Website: home-depot
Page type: payment
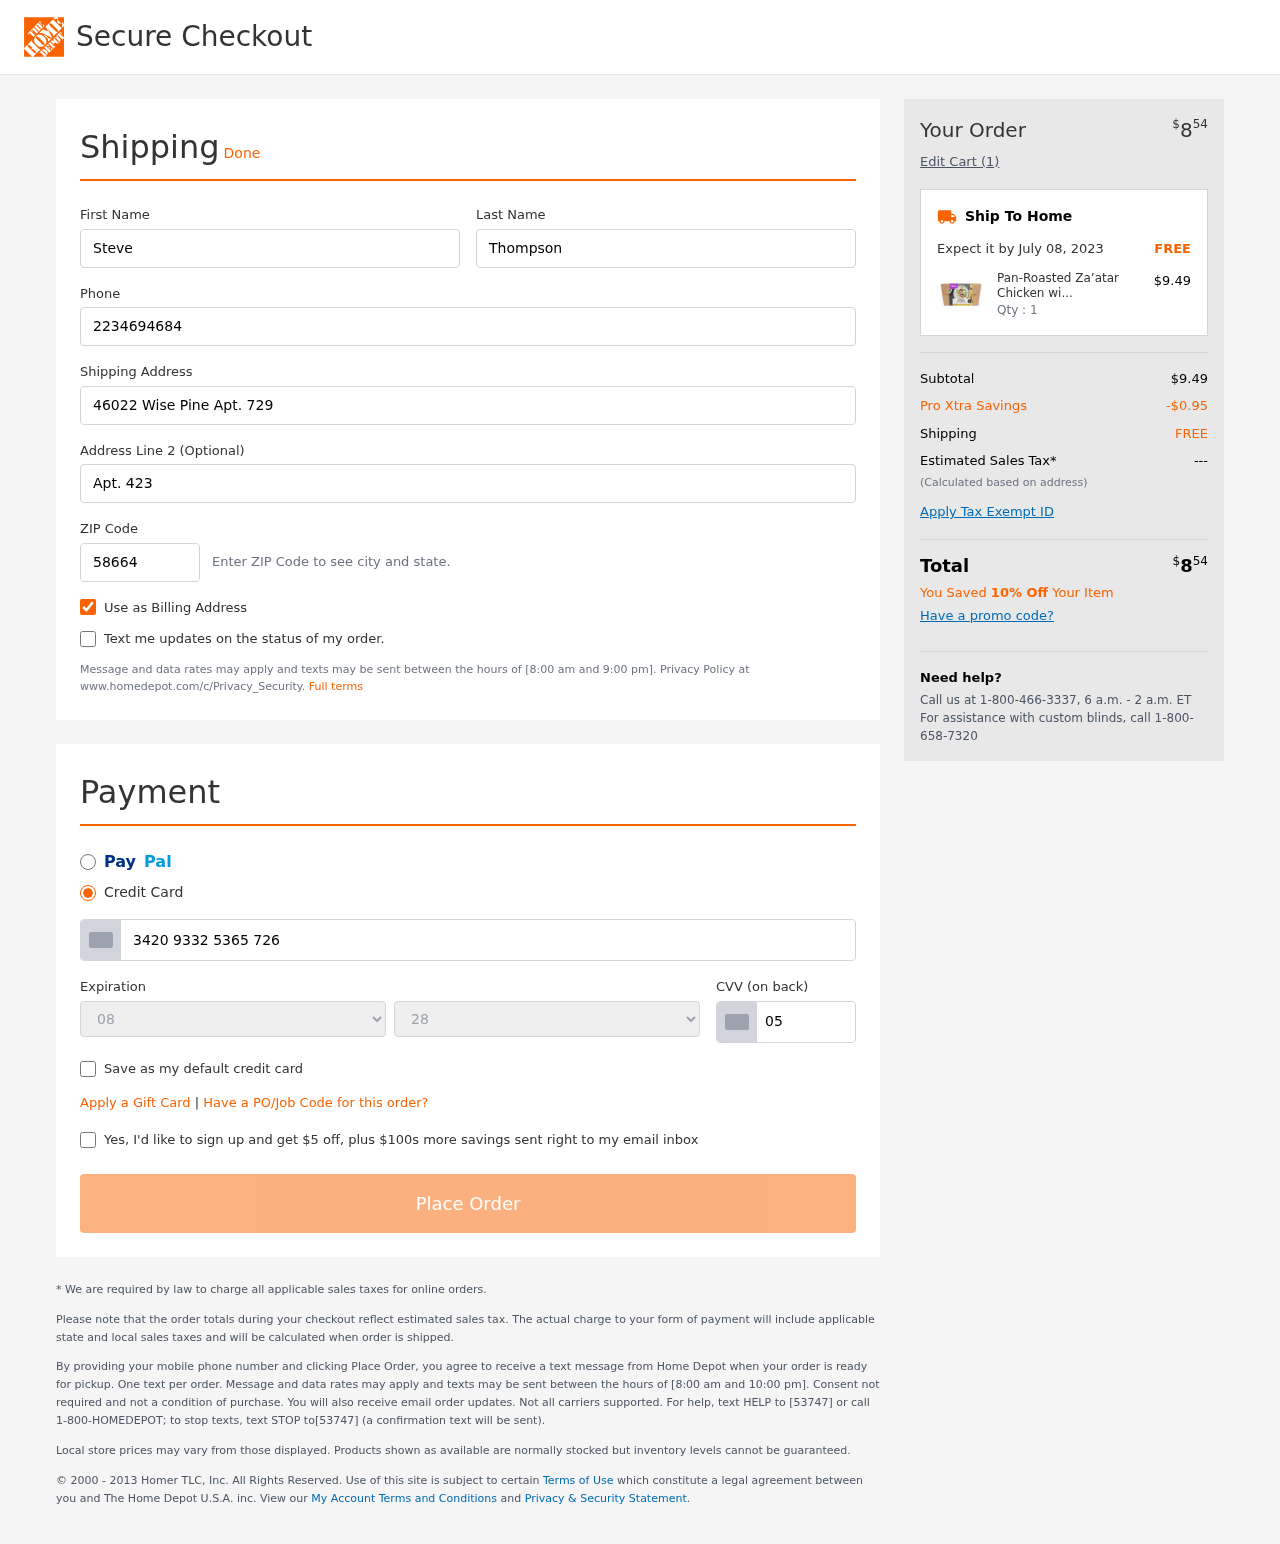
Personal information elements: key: PII_CARD_CVV
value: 0578
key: PII_CARD_EXPIRY_MONTH
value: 08
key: PII_CARD_EXPIRY_YEAR
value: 28
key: PII_CARD_NUMBER
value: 3420 9332 5365 726
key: PII_FIRSTNAME
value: Steve
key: PII_LASTNAME
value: Thompson
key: PII_PHONE
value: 2234694684
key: PII_POSTCODE
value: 58664
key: PII_STREET
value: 46022 Wise Pine Apt. 729
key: PII_STREET2
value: Apt. 423
Product elements: key: PRODUCT1_NAME
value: Pan-Roasted Za’atar Chicken with Corn, Zucchini & Couscous
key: PRODUCT1_PRICE
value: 9.49
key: PRODUCT1_QUANTITY
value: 1
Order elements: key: ORDER_TOTAL
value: $854
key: ORDER_NUM_ITEMS
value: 1
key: ORDER_DELIVERY_DATE
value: July 08, 2023
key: ORDER_SUBTOTAL
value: $9.49
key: ORDER_DISCOUNT
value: -$0.95
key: ORDER_SHIPPING_COST
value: FREE